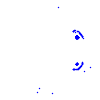
Particle: pion